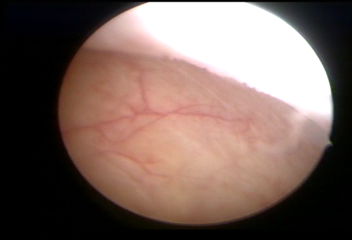
Modality: WLC
Class: Normal mucosa
Bladder cancer association: No